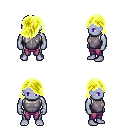
a pixel art fantasy rpg character, male body template, dark elf, purple skin, steel chest armor, magenta pants, gold swoop hairstyle, four views (front, back, left, right), 2x2 character sprite sheet, small pixel art, hard edges, no anti-aliasing